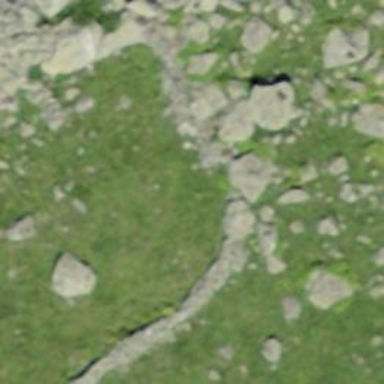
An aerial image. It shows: Stone wall made of rock.